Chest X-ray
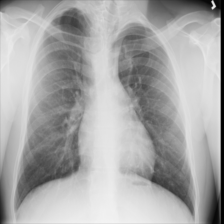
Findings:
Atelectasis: negative
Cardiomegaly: negative
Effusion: negative
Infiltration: negative
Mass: negative
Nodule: negative
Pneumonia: negative
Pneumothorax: negative
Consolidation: negative
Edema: negative
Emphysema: negative
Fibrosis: negative
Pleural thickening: negative
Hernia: negative